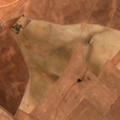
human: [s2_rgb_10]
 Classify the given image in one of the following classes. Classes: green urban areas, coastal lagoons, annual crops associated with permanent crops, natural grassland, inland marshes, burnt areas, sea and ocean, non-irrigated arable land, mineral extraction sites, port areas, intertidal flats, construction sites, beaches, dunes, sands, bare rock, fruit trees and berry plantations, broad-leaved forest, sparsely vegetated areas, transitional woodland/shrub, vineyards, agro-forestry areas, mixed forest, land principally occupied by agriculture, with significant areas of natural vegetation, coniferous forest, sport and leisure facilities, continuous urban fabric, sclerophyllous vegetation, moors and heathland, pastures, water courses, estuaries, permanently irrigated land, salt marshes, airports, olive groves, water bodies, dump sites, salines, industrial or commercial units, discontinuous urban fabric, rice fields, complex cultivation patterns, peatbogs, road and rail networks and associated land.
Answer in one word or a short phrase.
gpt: non-irrigated arable land, olive groves